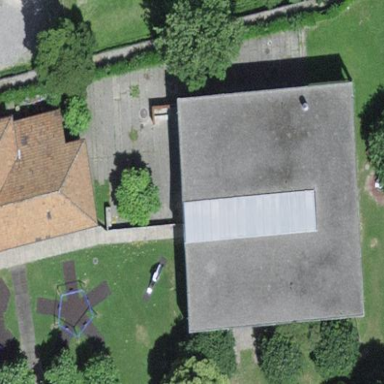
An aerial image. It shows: Kindergarten building.